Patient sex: M
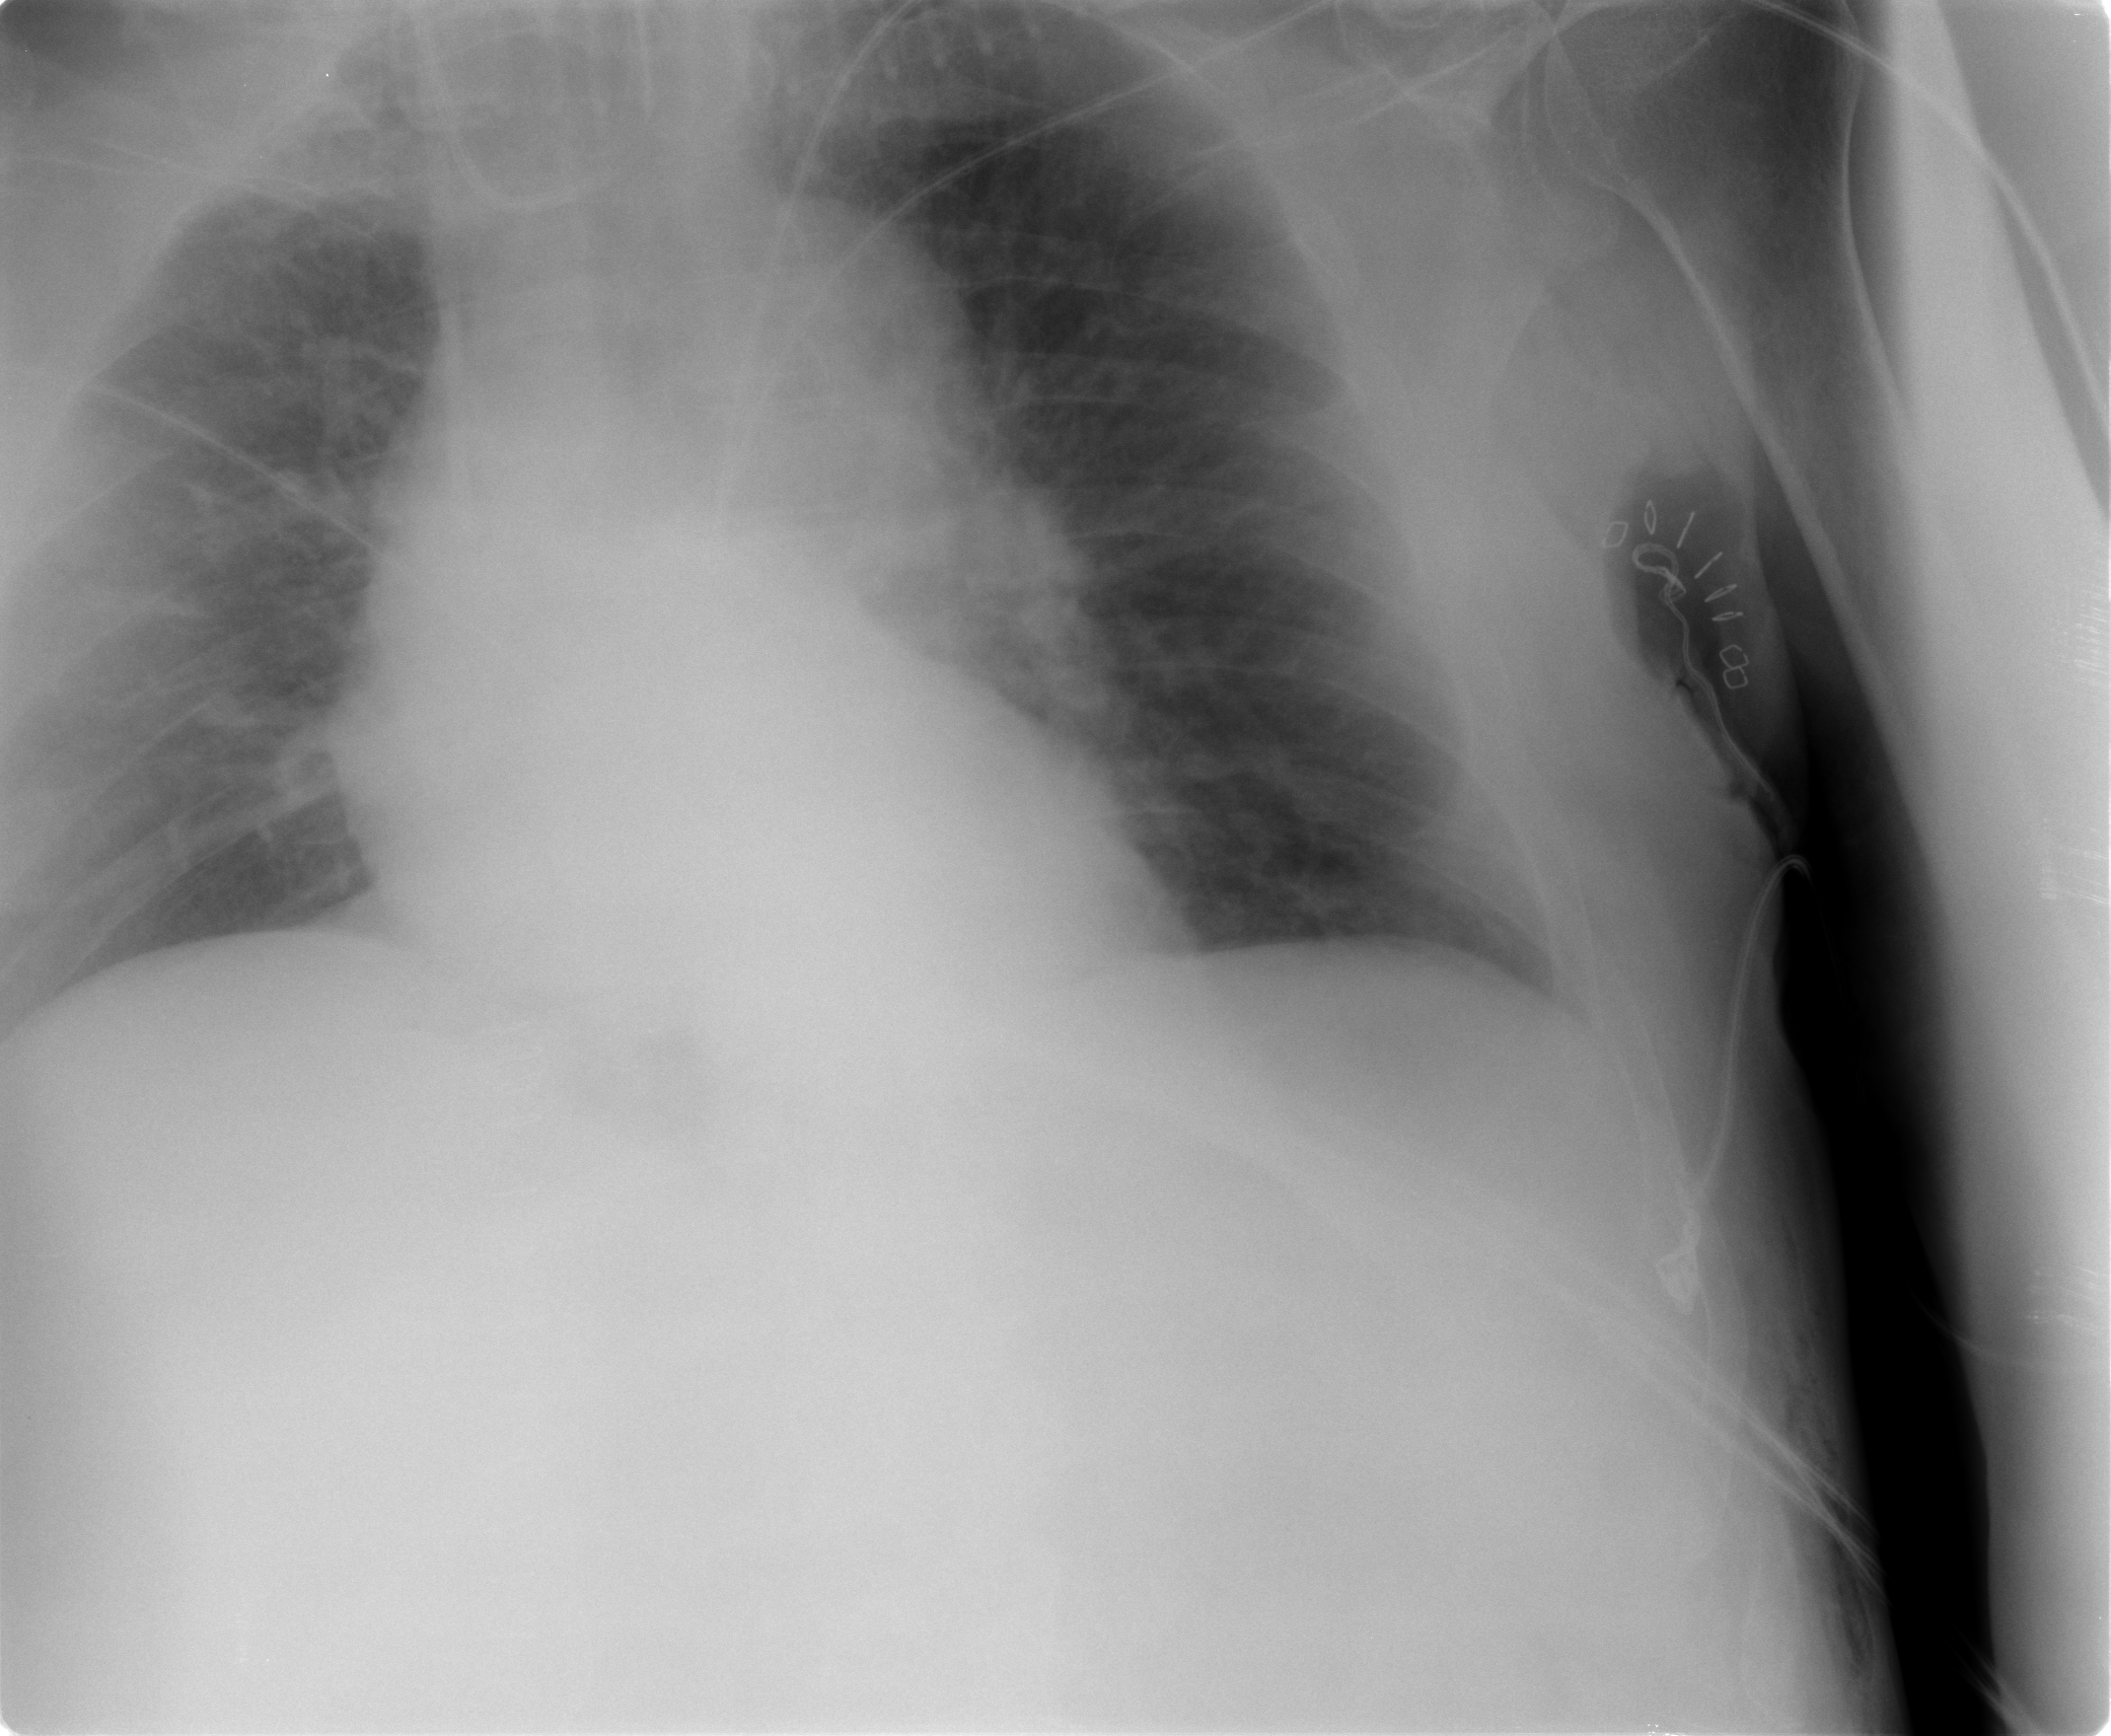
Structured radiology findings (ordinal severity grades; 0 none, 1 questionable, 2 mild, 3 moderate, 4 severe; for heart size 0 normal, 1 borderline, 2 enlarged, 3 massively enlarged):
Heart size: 0
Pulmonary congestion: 0
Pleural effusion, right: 0
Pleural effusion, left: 0
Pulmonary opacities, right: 0
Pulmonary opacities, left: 0
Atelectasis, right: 2
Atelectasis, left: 0